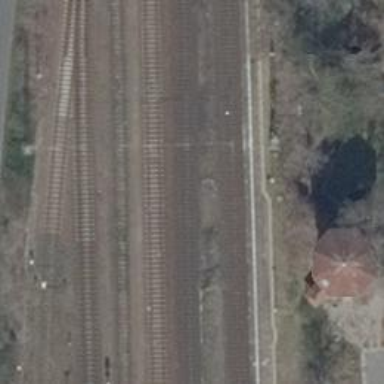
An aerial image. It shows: Railway signal.